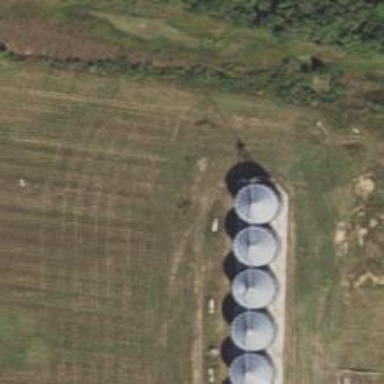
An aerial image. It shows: Silo.